Question: I have the following R code
'''
library(forecast)
value <- c(1.2, 1.7, 1.6, 1.2, 1.6, 1.3, 1.5, 1.9, 5.4, 4.2, 5.5, 6, 5.6,
6.2, 6.8, 7.1, 7.1, 5.8, 0, 5.2, 4.6, 3.6, 3, 3.8, 3.1, 3.4,
2, 3.1, 3.2, 1.6, 0.6, 3.3, 4.9, 6.5, 5.3, 3.5, 5.3, 7.2, 7.4,
7.3, 7.2, 4, 6.1, 4.3, 4, 2.4, 0.4, 2.4)
sensor<-ts(value,frequency=24)
fit <- auto.arima(sensor)
LH.pred<-predict(fit,n.ahead=24)
plot(sensor,ylim=c(0,10),xlim=c(0,5),type="o", lwd="1")
lines(LH.pred$pred,col="red",type="o",lwd="1")
grid()
'''
The resulting graph is

But I am not satisfied with the prediction. Is there any way to make the prediction look similar to the value trends preceding it (see graph)?
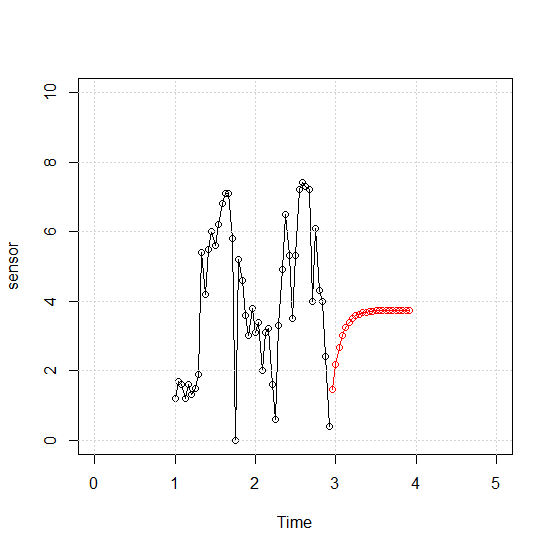
Answer: As you defined the frequency as 24, I assume that you are working with 24 hours (daily) per cycle and thus have approximately 2 cycles in your historical dataset. Generally speaking this is limited sample data to initiate a time series forecast. I would recommend to get a little more data and then you can do the forecasting model again. The more data you have the better it will capture the seasonality and thus forecast future values. With limited available automatic algorithms like auto.arima often default to something similar to moving averages. Your data set deserves something better than moving averages as there is some seasonality in the cycle. There are a number of forecasting algorithms that could help you to get the forward curve shaped better; things like Holt-Winters or other exponential smoothing methods might help. However, auto.arima is a pretty good bet as well (I would first try to see what I can do with this one).
Getting more data and going through the same routine will improve your chart. Personally, I prefer the use of 'forecast' over 'predict'; the data seems to come out a bit nicer as well as the chart as it shows your confidence intervals. In the code, I have also expanded the data set a bit by copying the two periods so we got four periods. See the result below:
'''
library(forecast)
value <- c(1.2,1.7,1.6, 1.2, 1.6, 1.3, 1.5, 1.9, 5.4, 4.2, 5.5, 6.0, 5.6, 6.2, 6.8, 7.1, 7.1, 5.8, 0.0, 5.2, 4.6, 3.6, 3.0, 3.8, 3.1, 3.4, 2.0, 3.1, 3.2, 1.6, 0.6, 3.3, 4.9, 6.5, 5.3, 3.5, 5.3, 7.2, 7.4, 7.3, 7.2, 4.0, 6.1, 4.3, 4.0, 2.4, 0.4, 2.4, 1.2,1.7,1.6, 1.2, 1.6, 1.3, 1.5, 1.9, 5.4, 4.2, 5.5, 6.0, 5.6, 6.2, 6.8, 7.1, 7.1, 5.8, 0.0, 5.2, 4.6, 3.6, 3.0, 3.8, 3.1, 3.4, 2.0, 3.1, 3.2, 1.6, 0.6, 3.3, 4.9, 6.5, 5.3, 3.5, 5.3, 7.2, 7.4, 7.3, 7.2, 4.0, 6.1, 4.3, 4.0, 2.4, 0.4, 2.4)
sensor <- ts(value,frequency=24) # consider adding a start so you get nicer labelling on your chart.
fit <- auto.arima(sensor)
fcast <- forecast(fit)
plot(fcast)
grid()
fcast
Point Forecast Lo 80 Hi 80 Lo 95 Hi 95
3.000000 2.867879 <PHONE> 4.900877 -<PHONE> 5.977081
3.041667 3.179447 <PHONE> 5.621961 -<PHONE> 6.914950
3.083333 3.386926 <PHONE> 5.990503 -<PHONE> 7.368754
3.125000 3.525089 <PHONE> 6.196984 -<PHONE> 7.611400
3.166667 3.617095 <PHONE> 6.318732 -<PHONE> 7.748892
'''